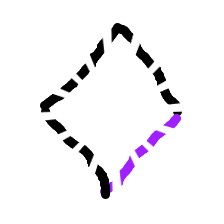
Shape: rhombus